Question: As an example, consider this hierarchical schema.

Assume all id fields are auto incrementing primary keys and that foreign keys are named by convention.
## The problem
As soon as there are multiple companies in the database, then companies will share all primary key sequences between them.
For example, if there are two rows, the table could look like this
'''
| id | company_id |
-------------------
| 1 | 1 |
| 2 | 1 |
| 3 | 2 |
| 4 | 2 |
| 5 | 1 |
-------------------
'''
But it should look like this
'''
| id | company_id |
-------------------
| 1 | 1 |
| 2 | 1 |
| 1 | 2 |
| 2 | 2 |
| 3 | 1 |
-------------------
'''
This behavior should also be exhibited for and any other table in the tree that directly or indirectly references .
Note that I will most likely make a second column (named something like ) for this purpose, keeping the unique column intact, as this is really mostly for display purposes and how users will reference these data entities.
---
Now if this was just one level of hierarchy, it would be a relatively simple solution.
I could make a table (table_name, company_id, current_id) and a trigger procedure that fires before insert on any of the tables, incrementing the current id by 1 and setting the row's to that value.
It's trivial when the is right there in the insert query.
But how about the tables that don't reference directly?
Like the lowest level of the hierarchy in this example, , which only references .
Is there a clean, reusable solution to climb the ladder all the way from 'customer_id' to ultimately retrieve the parenting ?
Going recursively up the hierarchy with SELECTs on each INSERT doesn't sound too appealing to me, performance wise.
I also do not like the idea of just adding a foreign key to company for each of these tables, the schema would get increasingly uglier with each additional table.
But these are the two solutions I can see, but I may not be looking in the right places.
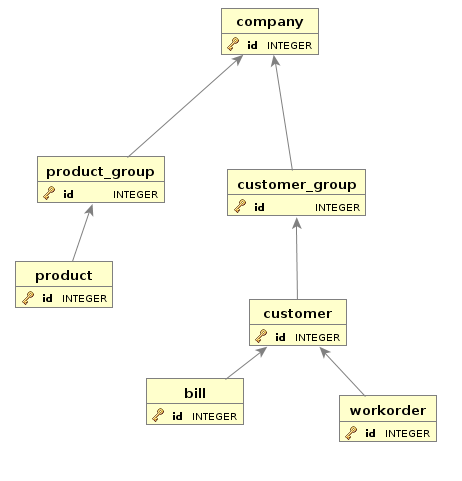
Answer: The company shouldn't care what the primary key is if you're using generated keys. They're supposed to be meaningless; compared for equality and nothing else. I <URL>, so I'm really glad to see you write:
> Note that I will most likely make a second id column (named something
like relative_id) for this purpose, keeping the unique id column
intact, as this is really mostly for display purposes and how users
will reference these data entities.
You're doing it right.
Most of the time it doesn't matter what the ID is, so you can just give them whatever comes out of a sequence and not care about holes/gaps. If you're concerned about inter-company leakage (unlikely) you can obfuscate the IDs by using the sequence as an input to a pseudo-random generator. See the function Daniel Verite wrote in response to my question about this a few years ago, <URL>.
There are often specific purposes for which you need perfectly sequential gapless IDs, like invoice numbers. For those you need to use a counter table and - yes - look up the company ID. Such ID generation is slow and has terrible concurrency anyway, so an additional 'SELECT' with a 'JOIN' or two on indexed keys won't hurt much. Don't go recursively up the schema with 'SELECT's though, just use a series of 'JOIN's. For example, for an insert into 'workorder' your key generation trigger on 'workorder' would be something like the (untested):
'''
CREATE OR REPLACE FUNCTION workorder_id_tgfn() RETURNS trigger AS $$
BEGIN
IF tg_op = 'INSERT' THEN
-- Get a new ID, locking the row so no other transaction can add a
-- workorder until this one commits or rolls back.
UPDATE workorder_ids
SET next_workorder_id = next_workorder_id + 1
WHERE company_id = (SELECT company_id
FROM customer
INNER JOIN customer_group ON (customer.customer_group_id = customer_group.id)
INNER JOIN company ON (customer_group.company_id = company.id)
WHERE customer.id = NEW.customer_id)
RETURNING next_workorder_id
INTO NEW.id;
END IF;
END;
$$ LANGUAGE 'plpgsql';
'''
For the 'UPDATE ... RETURNING ... INTO' syntax see <URL>.
There can be gaps in normal sequences even if there's no multi-company problem. Observe:
'''
CREATE TABLE demo (id serial primary key, blah text);
BEGIN;
INSERT INTO demo(blah) values ('aa');
COMMIT;
BEGIN;
INSERT INTO demo(blah) values ('bb');
ROLLBACK;
BEGIN;
INSERT INTO demo(blah) values ('aa');
COMMIT;
SELECT * FROM demo;
'''
Result:
'''
regress=# SELECT * FROM demo;
id | blah
----+------
1 | aa
3 | aa
'''